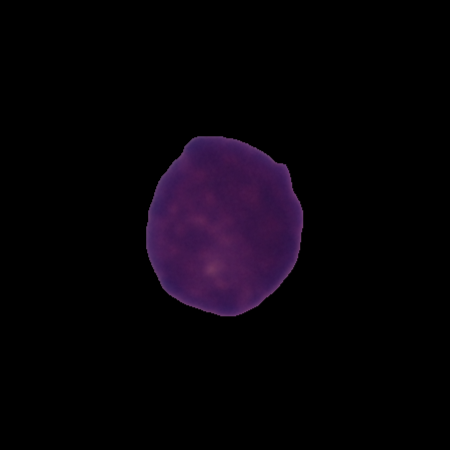
Label: healthy